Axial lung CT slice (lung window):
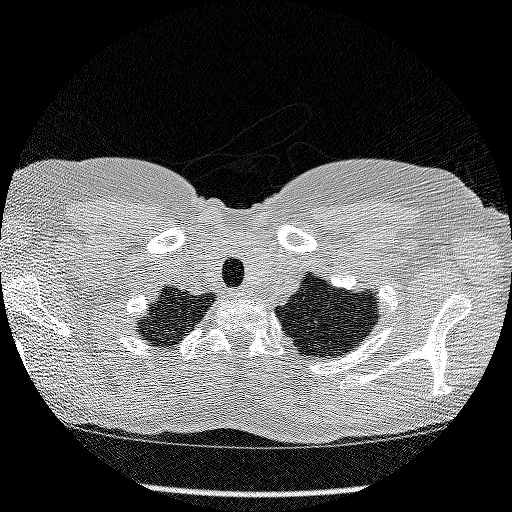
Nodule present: no